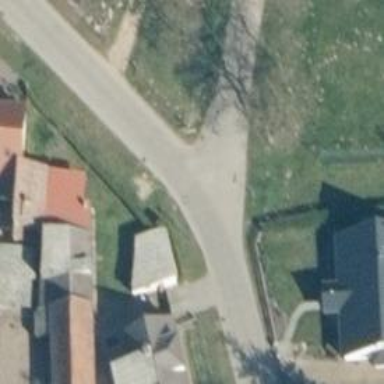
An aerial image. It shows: Unclassified road with concrete surface.